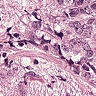
Metastatic tissue present: yes